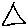
Label: triangle